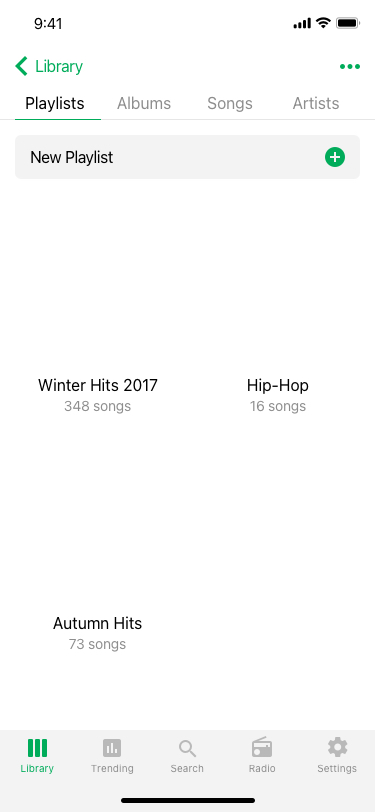
Text in this UI design:
KK
9:41 AM
Artists
Songs
Albums
Playlists
Library
Winter Hits 2017
348 songs
Hip-Hop
16 songs
Autumn Hits
73 songs
New Playlist
Settings
Radio
Search
Trending
Library